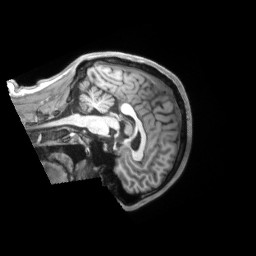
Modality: T1w
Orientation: sagittal
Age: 26
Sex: male
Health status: ill
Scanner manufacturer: siemens
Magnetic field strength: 3 T
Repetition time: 2.2 s
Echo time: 0.00157 s